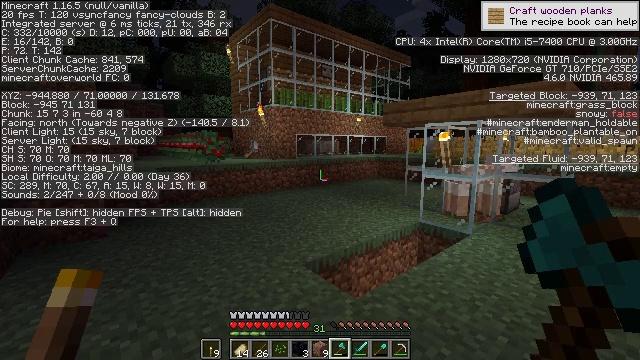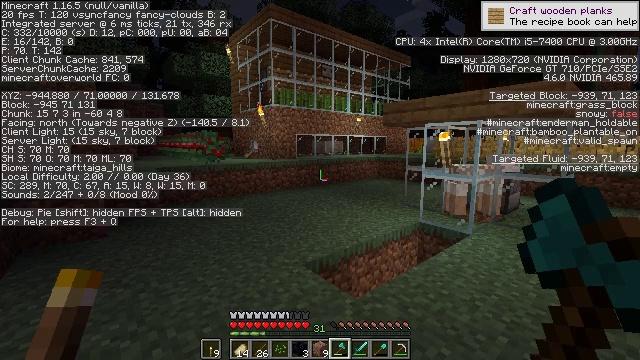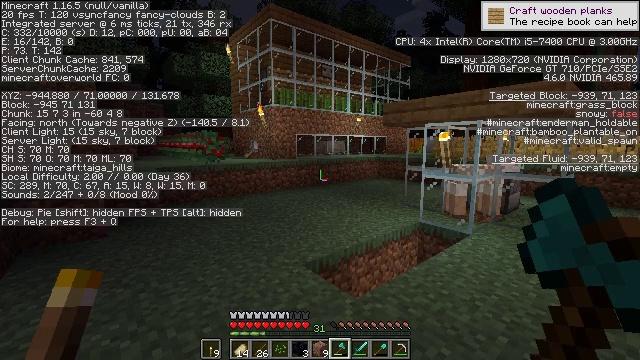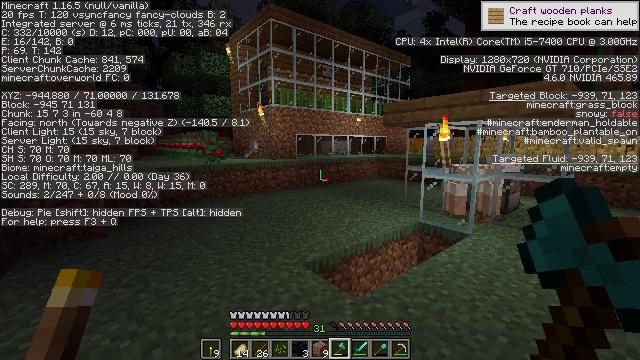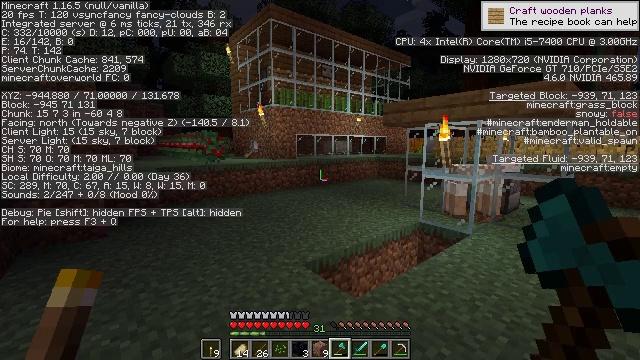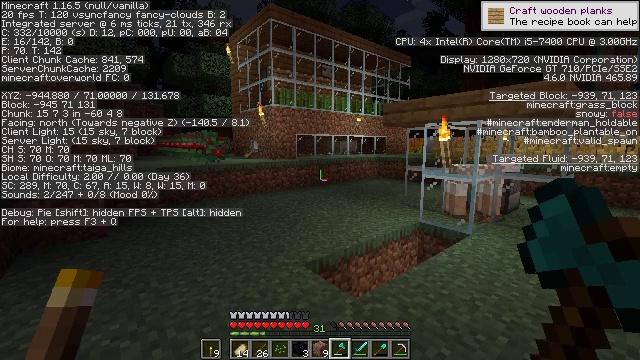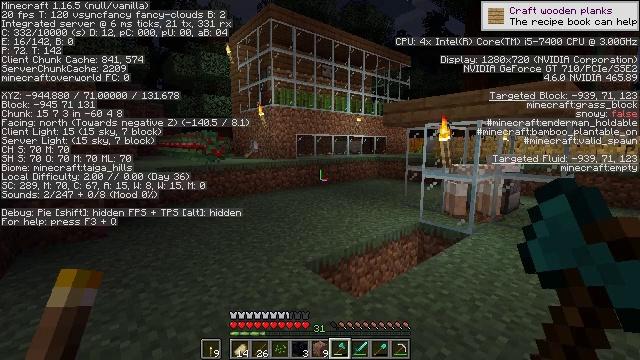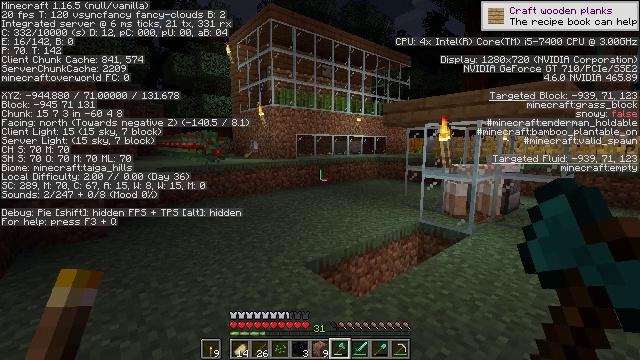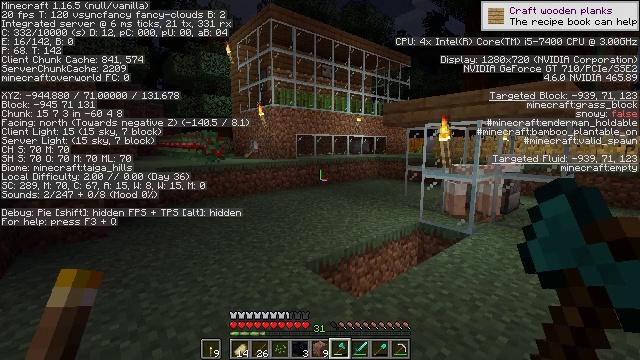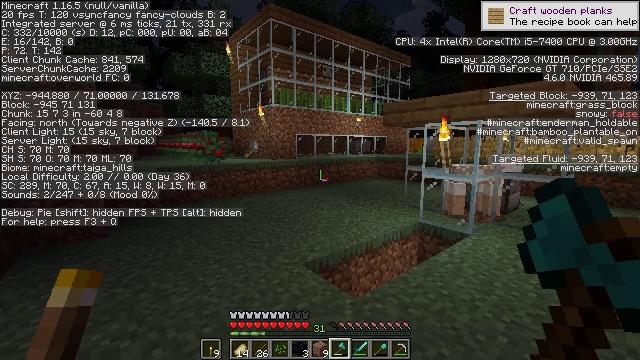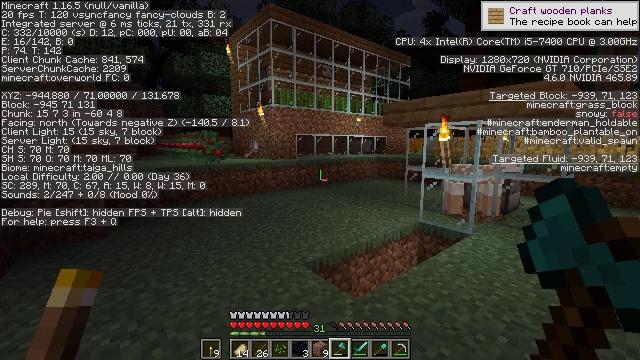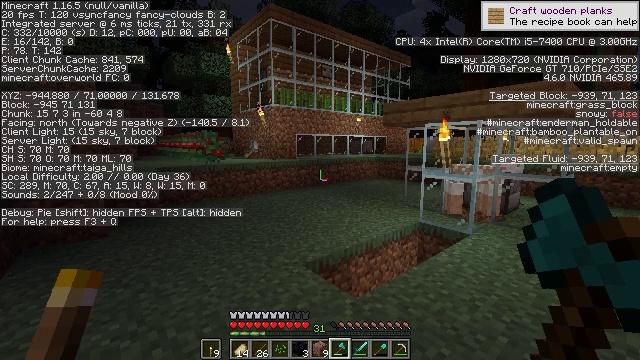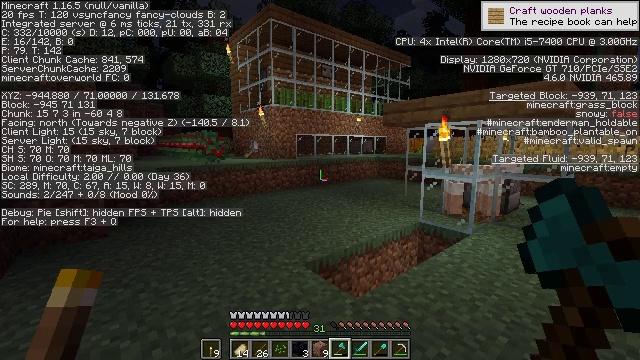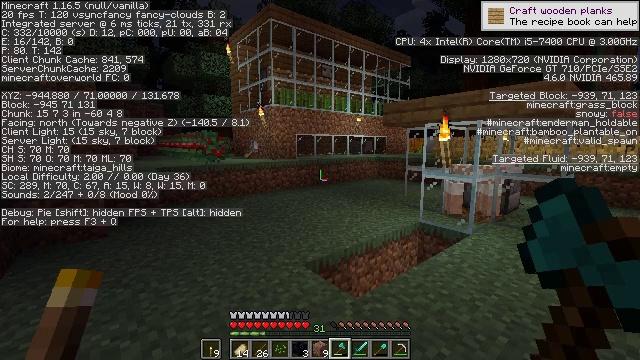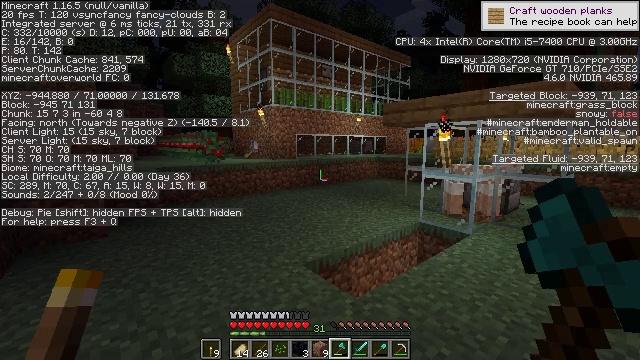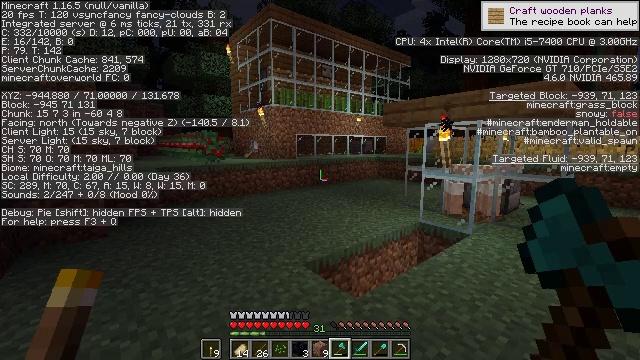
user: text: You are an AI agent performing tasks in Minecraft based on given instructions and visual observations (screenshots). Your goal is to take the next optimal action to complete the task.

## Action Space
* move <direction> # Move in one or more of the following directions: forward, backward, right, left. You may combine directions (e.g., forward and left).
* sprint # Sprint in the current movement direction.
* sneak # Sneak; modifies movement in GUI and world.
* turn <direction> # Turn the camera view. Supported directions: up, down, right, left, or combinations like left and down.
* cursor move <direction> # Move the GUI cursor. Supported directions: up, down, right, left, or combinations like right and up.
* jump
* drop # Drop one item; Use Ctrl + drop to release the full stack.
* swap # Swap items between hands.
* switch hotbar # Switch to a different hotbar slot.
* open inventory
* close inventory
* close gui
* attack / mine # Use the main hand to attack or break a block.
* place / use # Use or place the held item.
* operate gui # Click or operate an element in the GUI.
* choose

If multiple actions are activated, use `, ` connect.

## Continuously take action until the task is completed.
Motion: motion action
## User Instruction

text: Craft a rail.
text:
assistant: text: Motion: no_op
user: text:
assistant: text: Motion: no_op
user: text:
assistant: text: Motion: no_op
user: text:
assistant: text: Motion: no_op
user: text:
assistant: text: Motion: no_op
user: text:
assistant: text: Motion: no_op
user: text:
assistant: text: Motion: no_op
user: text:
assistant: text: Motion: no_op
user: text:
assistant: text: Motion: no_op
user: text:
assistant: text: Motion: no_op
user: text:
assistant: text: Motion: no_op
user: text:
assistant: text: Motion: no_op
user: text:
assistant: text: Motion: no_op
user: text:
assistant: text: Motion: no_op
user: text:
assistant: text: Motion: no_op
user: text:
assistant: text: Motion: no_op
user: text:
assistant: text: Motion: no_op
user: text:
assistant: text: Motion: no_op
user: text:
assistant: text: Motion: no_op
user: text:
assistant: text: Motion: no_op
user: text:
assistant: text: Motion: no_op
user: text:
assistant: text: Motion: no_op
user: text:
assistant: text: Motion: no_op
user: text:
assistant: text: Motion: no_op
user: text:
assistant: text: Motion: no_op
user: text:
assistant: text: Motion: no_op
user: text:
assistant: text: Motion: no_op
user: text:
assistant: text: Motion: no_op
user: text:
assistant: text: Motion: no_op
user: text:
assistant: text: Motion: no_op